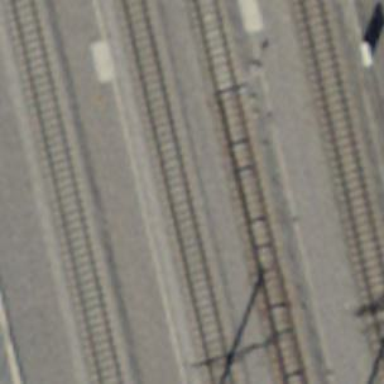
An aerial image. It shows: Single-track railway with electrified contact lines.